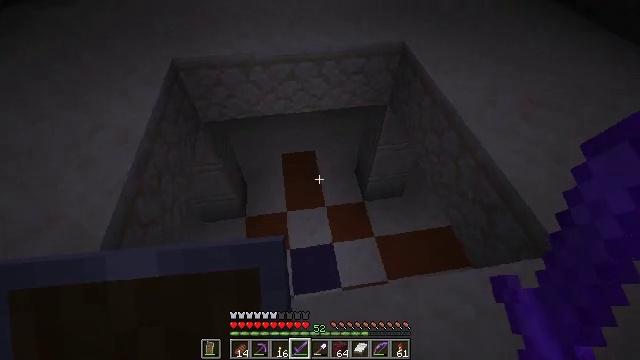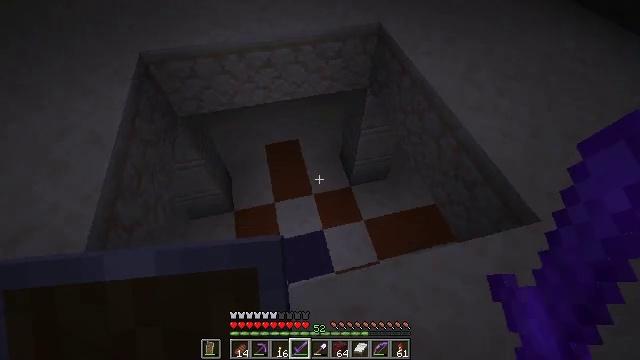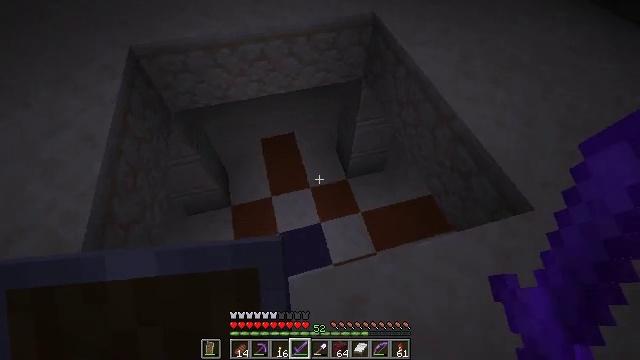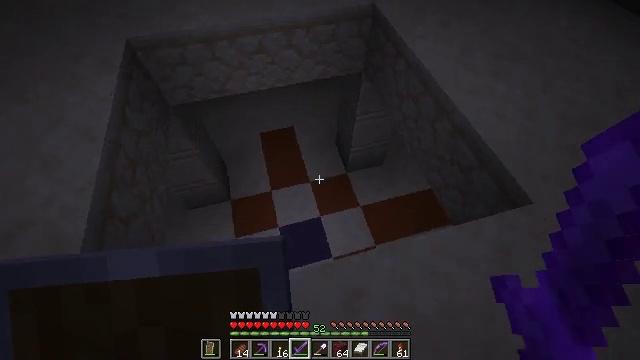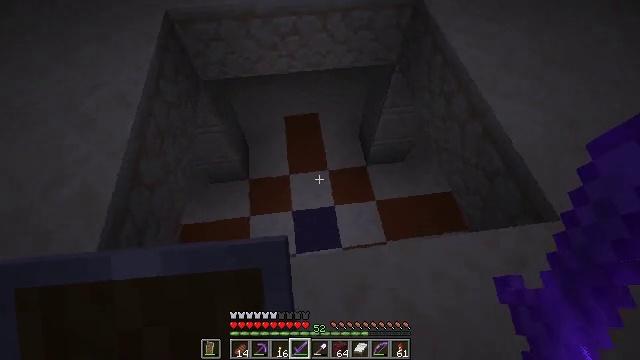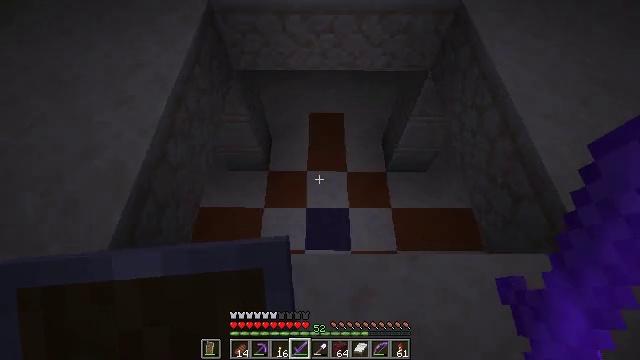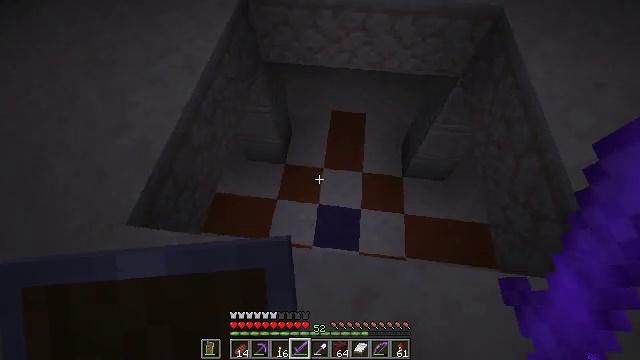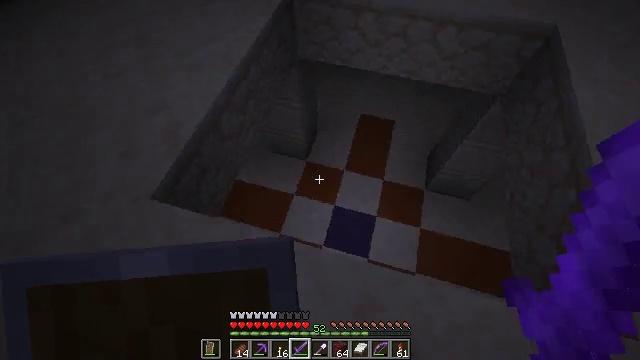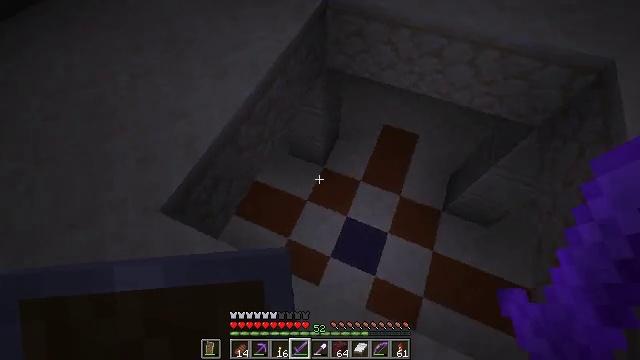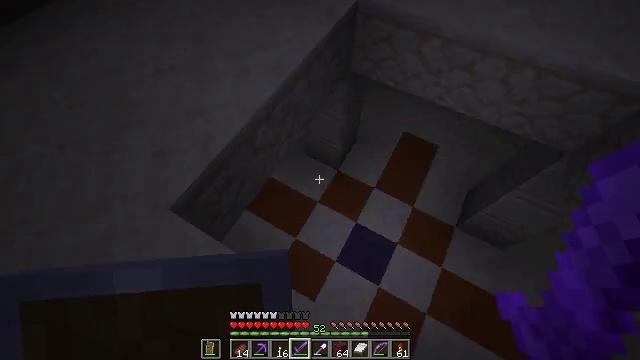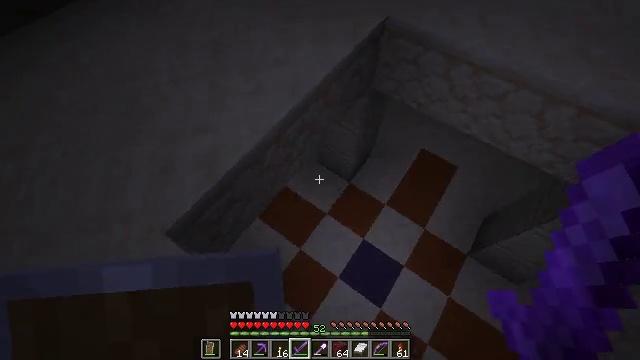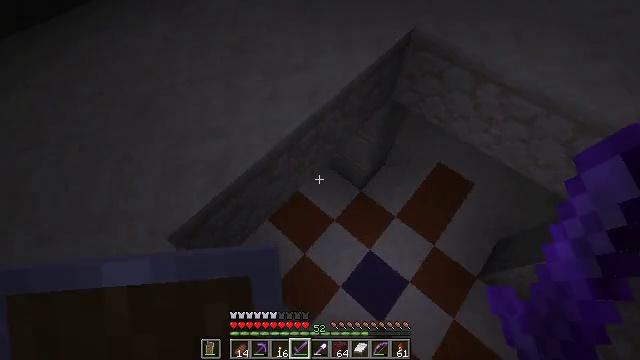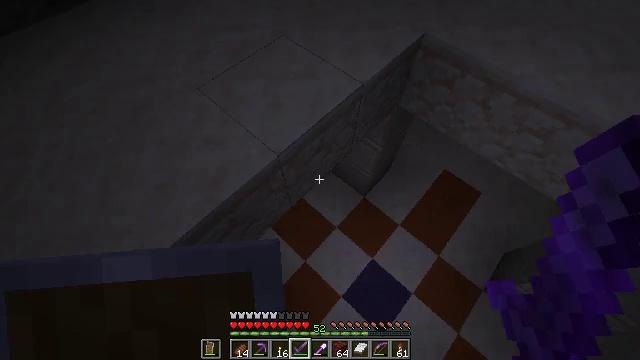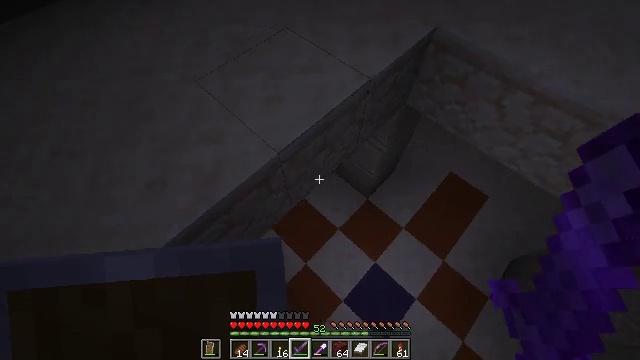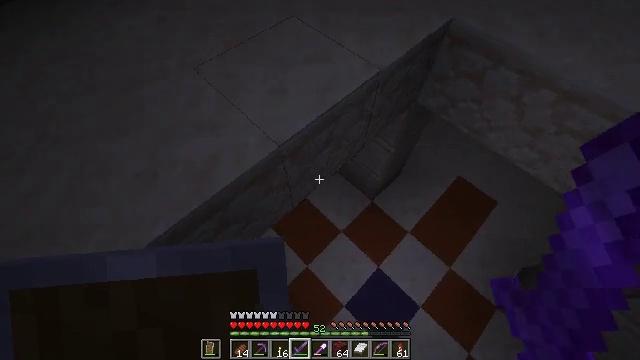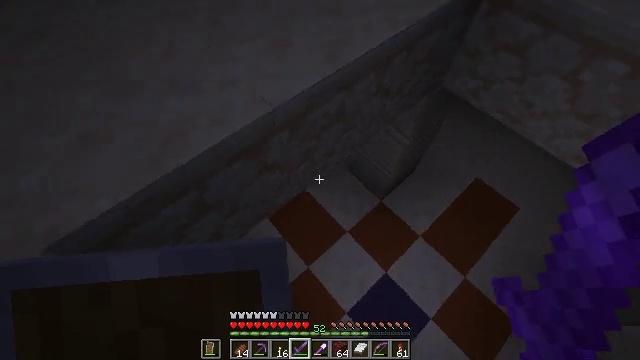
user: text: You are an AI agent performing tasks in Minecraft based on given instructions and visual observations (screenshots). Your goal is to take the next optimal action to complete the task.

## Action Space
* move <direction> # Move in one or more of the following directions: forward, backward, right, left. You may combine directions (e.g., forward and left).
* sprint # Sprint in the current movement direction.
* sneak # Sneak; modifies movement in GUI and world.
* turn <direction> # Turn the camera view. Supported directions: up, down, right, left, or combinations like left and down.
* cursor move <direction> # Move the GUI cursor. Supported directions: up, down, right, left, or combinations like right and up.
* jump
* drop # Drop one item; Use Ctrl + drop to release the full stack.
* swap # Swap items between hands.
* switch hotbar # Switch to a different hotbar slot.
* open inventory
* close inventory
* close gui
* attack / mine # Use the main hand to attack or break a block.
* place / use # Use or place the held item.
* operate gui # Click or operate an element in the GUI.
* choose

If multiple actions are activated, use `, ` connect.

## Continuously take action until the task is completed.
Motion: motion action
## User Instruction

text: Collect sandstone by mining.
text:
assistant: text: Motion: turn right and down
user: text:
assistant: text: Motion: turn right and down
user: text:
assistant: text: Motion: turn down
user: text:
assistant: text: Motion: turn left and down
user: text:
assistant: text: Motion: turn left
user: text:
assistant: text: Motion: turn left
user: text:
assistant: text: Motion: move forward, turn left
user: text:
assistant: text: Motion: move forward, turn left
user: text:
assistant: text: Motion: move forward, turn left
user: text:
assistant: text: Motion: move forward, turn left
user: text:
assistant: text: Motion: move forward, turn left
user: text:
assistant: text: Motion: turn left
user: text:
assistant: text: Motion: turn left
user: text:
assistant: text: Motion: turn left
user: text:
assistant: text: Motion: turn left
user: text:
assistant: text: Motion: move forward, turn left
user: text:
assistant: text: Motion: move forward, turn left and up
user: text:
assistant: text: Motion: move forward, turn left and up
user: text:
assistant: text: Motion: move forward, turn left and up
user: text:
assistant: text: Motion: move forward, turn left and up
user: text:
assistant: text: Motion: move forward, turn left and up
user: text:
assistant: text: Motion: move forward, turn left and up
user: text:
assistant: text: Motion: move forward, turn left and up
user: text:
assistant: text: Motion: move forward, turn left
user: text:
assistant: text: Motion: move forward
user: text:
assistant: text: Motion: move forward
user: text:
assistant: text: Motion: move forward
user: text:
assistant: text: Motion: move forward
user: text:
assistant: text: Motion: move forward
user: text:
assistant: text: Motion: move forward